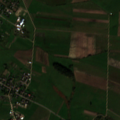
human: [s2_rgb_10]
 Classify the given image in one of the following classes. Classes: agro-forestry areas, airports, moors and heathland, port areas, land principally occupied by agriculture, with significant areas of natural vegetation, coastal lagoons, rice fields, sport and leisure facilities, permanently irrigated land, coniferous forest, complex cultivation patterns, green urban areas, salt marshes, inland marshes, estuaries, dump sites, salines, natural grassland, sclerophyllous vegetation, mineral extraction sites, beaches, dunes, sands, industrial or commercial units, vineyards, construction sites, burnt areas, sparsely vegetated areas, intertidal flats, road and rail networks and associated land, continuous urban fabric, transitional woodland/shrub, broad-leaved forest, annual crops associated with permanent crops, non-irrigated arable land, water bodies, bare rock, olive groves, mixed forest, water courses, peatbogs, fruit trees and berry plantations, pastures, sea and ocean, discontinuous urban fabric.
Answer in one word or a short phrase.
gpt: discontinuous urban fabric, non-irrigated arable land, complex cultivation patterns